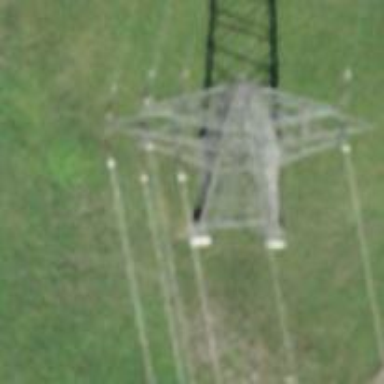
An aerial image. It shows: Power tower.